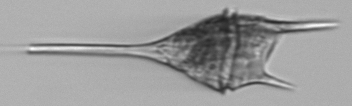
Label: Tripos_lineatus